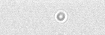
Label: camera_spot